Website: home-depot
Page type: payment
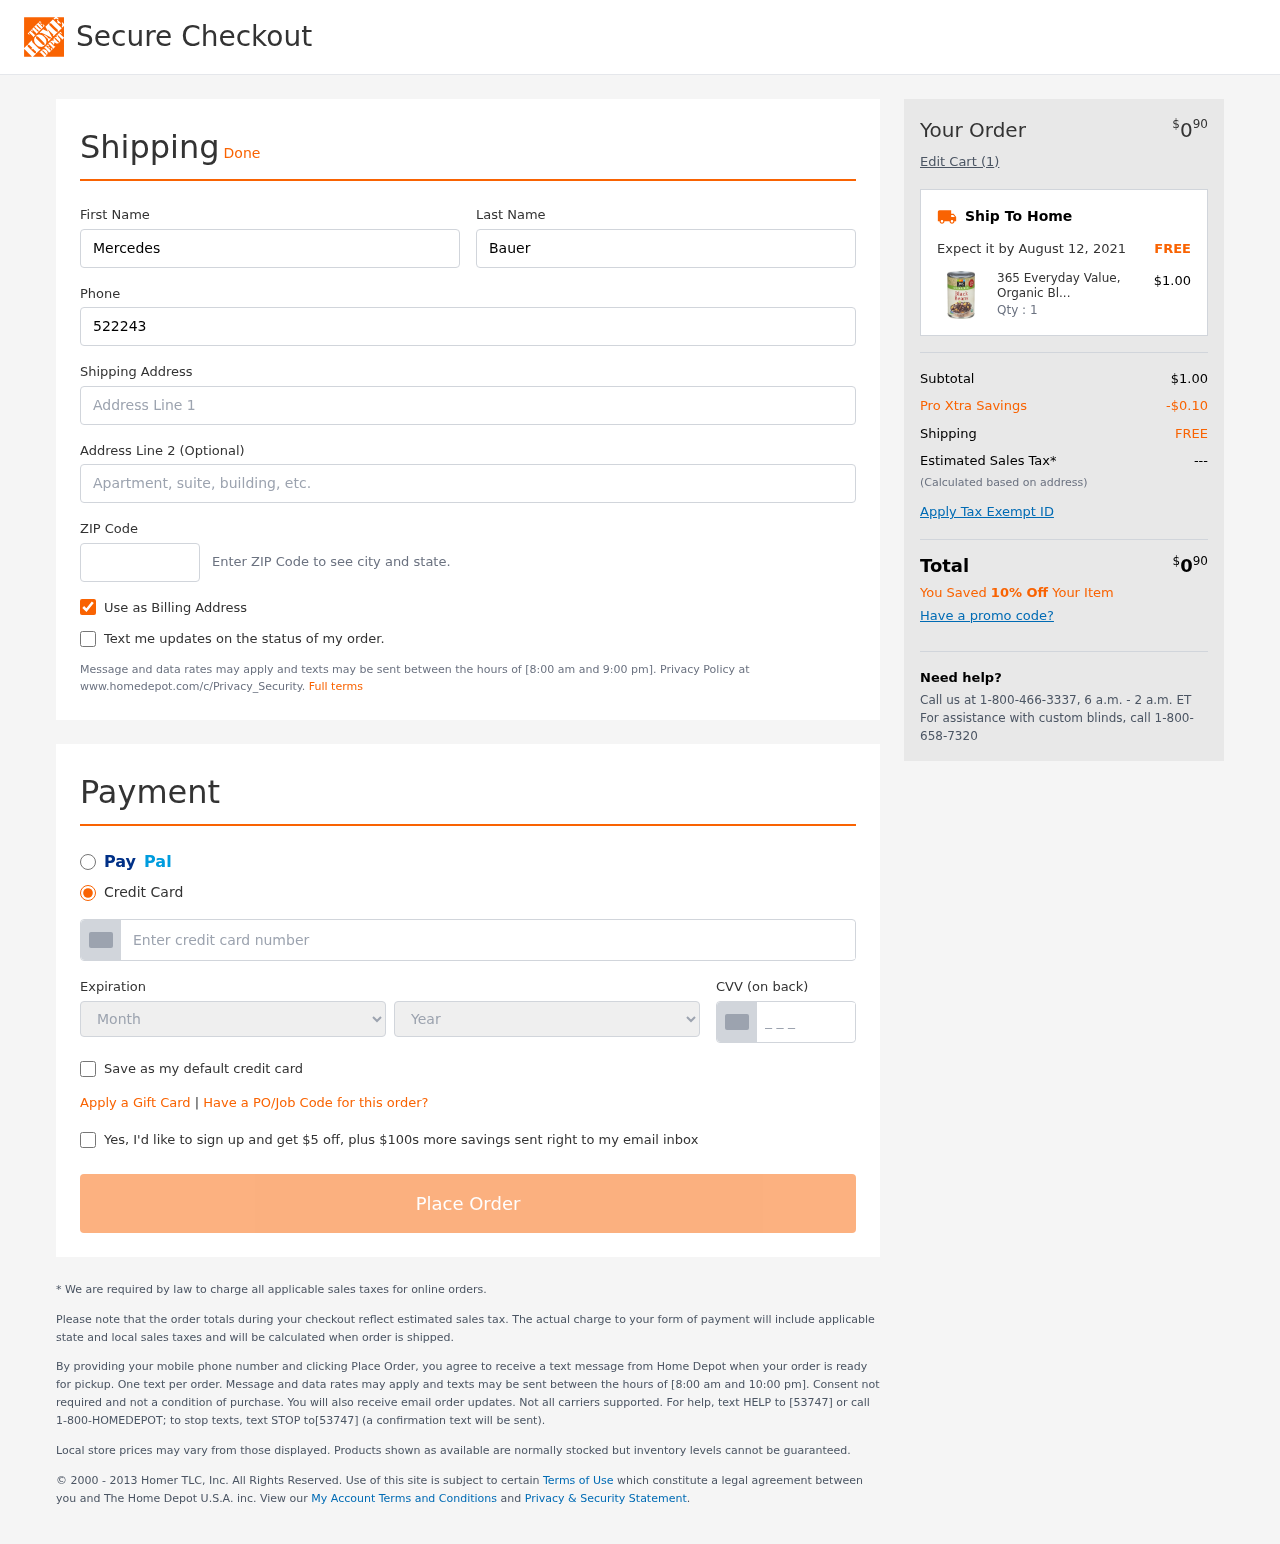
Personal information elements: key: PII_CARD_CVV
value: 289
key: PII_CARD_EXPIRY_MONTH
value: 11
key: PII_CARD_EXPIRY_YEAR
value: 28
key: PII_CARD_NUMBER
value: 4296 4289 2961 6934
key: PII_FIRSTNAME
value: Mercedes
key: PII_LASTNAME
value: Bauer
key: PII_PHONE
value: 5222438743
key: PII_POSTCODE
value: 15927
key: PII_STREET
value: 6252 Christopher Parkways
Product elements: key: PRODUCT1_NAME
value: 365 Everyday Value, Organic Black Beans, 15 oz
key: PRODUCT1_PRICE
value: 1
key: PRODUCT1_QUANTITY
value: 1
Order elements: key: ORDER_TOTAL
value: $090
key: ORDER_NUM_ITEMS
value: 1
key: ORDER_DELIVERY_DATE
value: August 12, 2021
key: ORDER_SUBTOTAL
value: $1.00
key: ORDER_DISCOUNT
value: -$0.10
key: ORDER_SHIPPING_COST
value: FREE